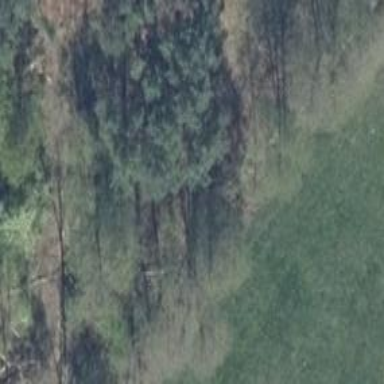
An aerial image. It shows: Row of deciduous broadleaved trees.